The plot is a time-scale (wavelet) decomposition of a bearing vibration signal. Determine the bearing's health state. Answer with exactly one of: normal, inner_race, outer_race, ball.
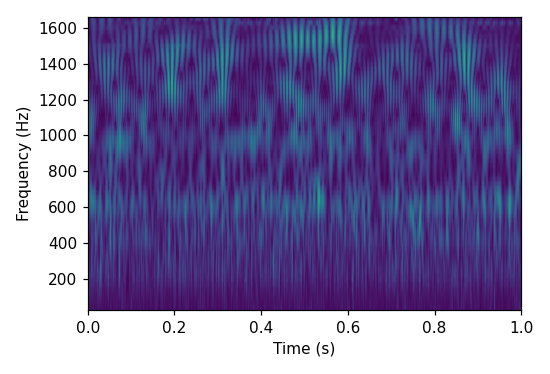
Answer: outer_race